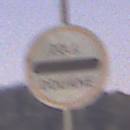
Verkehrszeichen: Zollstelle
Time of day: Dawn
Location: Outdoor (RoadRail)
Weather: Clear
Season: NotSpecified
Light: Natural